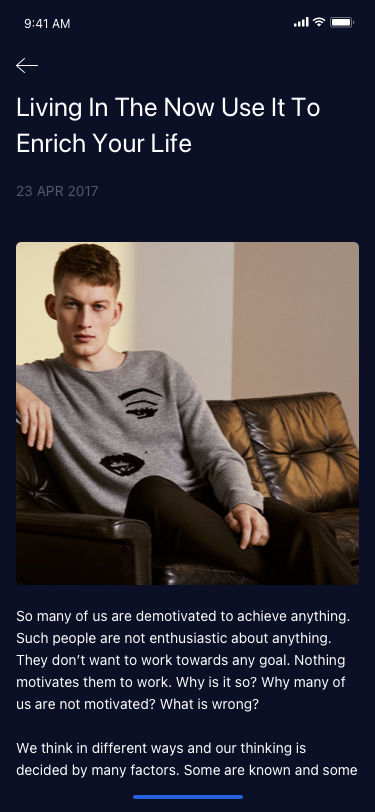
Text in this UI design:
So many of us are demotivated to achieve anything. Such people are not enthusiastic about anything. They don’t want to work towards any goal. Nothing motivates them to work. Why is it so? Why many of us are not motivated? What is wrong?

We think in different ways and our thinking is decided by many factors. Some are known and some are unknown. The known factors are – thinking, circumstances, early upbringing, living style, culture, family support, friends, own intelligence etc. Our thoughts and our mental makeup is also decided by many factors that are yet not known. Two persons of similar upbringing may be facing similar situation, but react in opposite ways? there are so many whys about the human mind that it is very difficult to determine about what may happen.

Coming back to the central question – why are some of us totally demotivated? There is no easy answer. Can anything be done to propel such people towards work? Can one do anything to make them enthusiastitic about anything, so that they begin working towards it?

Take your own example. You are motivated to do one thing, but totally demotivated by something else. A mathematician may get very excited looking at a Math problem, but remain unaffected by the greatest pieces of music? Why? The musician acts exactly opposite, or may get equally excited by maths problem and music. Why? Our mind is a complex structure, about which we ourselves don’t know much. How many of us can claim to know about their own mind? They may know about thier abilities and disabilities, their likes and dislikes, etc. but can they predict about their own reaction in a situation? very difficult. One has to find one’s own answers in such situations. One has to reflect himself/herself and decide about the action that can be taken to break the unmotivated state. Friends, family and even medical science can help one to a certain extent, but the final destination has to be reached by the person on his/her own.

If at anytime, you notice that a friend of yours is getting demotivated about life, try to inspire him/her as much as you can. Even if you are physically away from your friend you can send him inspirational ecards and tell him to download motivational screensavers and wallpapers. So motivate everyone who needs the boost.
Living In The Now Use It To Enrich Your Life
23 Apr 2017